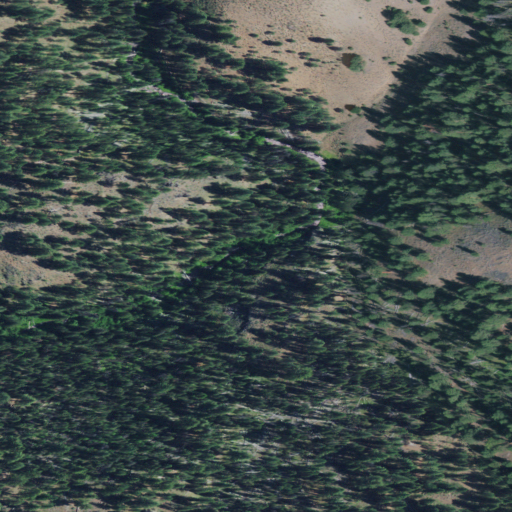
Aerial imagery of valley in Oregon named Cold Spring Canyon containing evergreen forest, shrub, and grassland